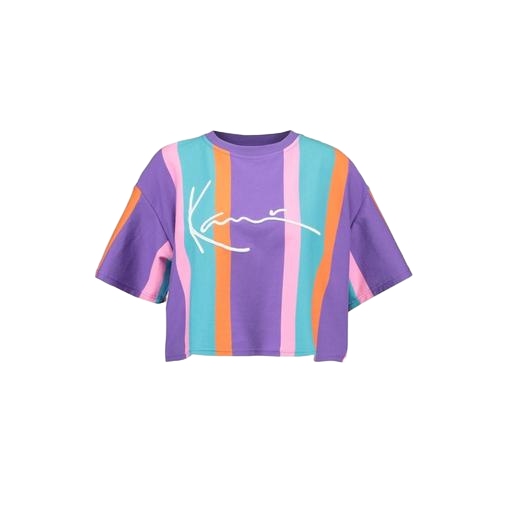
multicolor t-shirt karen, multicolor crop tee, multicolor women's crop, white background